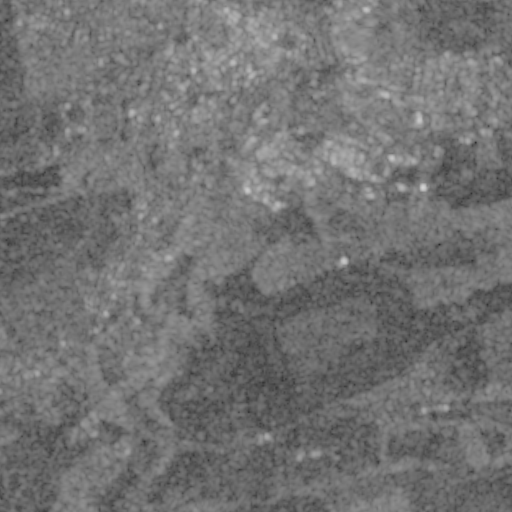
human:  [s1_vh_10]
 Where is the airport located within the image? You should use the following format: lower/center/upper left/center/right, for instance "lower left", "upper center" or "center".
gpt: The airport is located in the center right of the image.
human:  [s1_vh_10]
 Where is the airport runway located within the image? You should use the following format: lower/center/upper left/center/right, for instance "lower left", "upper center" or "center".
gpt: The airport runway is located in the center right of the image.
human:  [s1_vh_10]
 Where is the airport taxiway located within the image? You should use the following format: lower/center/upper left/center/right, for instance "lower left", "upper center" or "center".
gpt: The airport taxiway is located in the center right of the image.
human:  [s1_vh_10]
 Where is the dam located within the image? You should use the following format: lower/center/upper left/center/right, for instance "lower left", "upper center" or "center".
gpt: The dam is located in the upper left of the image.
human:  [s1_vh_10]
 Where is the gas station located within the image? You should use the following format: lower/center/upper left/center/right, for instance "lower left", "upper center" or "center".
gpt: The gas station is located in the upper left of the image.
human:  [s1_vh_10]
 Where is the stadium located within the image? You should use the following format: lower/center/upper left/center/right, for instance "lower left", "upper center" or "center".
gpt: The stadium is located in the upper left of the image.
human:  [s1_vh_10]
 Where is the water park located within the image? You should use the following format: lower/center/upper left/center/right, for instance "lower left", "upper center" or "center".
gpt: The water park is located in the upper left of the image.
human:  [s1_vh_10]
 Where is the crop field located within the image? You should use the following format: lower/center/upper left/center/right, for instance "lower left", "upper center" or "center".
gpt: There is no crop field in the image.

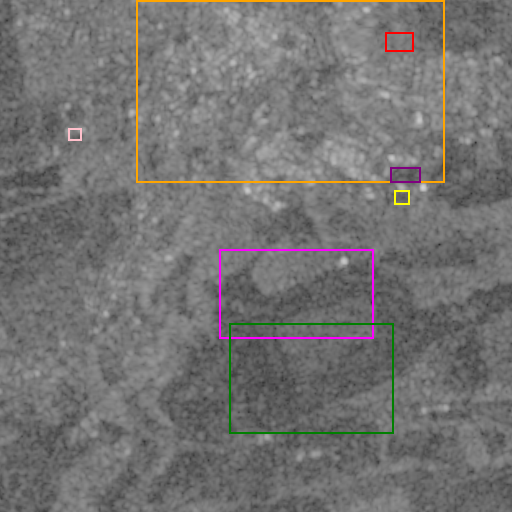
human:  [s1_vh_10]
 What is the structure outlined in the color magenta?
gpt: The structure outlined in magenta is an airport.
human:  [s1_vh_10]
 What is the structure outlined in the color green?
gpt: The structure outlined in green is a crop field.
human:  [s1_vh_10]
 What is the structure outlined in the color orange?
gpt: The structure outlined in orange is a park.
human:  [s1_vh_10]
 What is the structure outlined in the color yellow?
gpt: The structure outlined in yellow is a parking lot.
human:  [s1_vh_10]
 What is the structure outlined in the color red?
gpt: The structure outlined in red is a quarry.
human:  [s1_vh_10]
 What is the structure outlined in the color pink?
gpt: The structure outlined in pink is a stadium.
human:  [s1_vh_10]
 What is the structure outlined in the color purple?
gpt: The structure outlined in purple is a track.
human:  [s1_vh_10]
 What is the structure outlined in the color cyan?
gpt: There is no cyan outline.